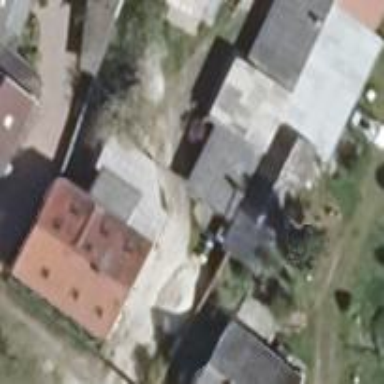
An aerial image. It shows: Simple house.